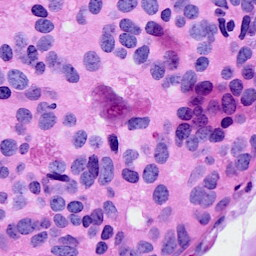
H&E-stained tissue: Breast